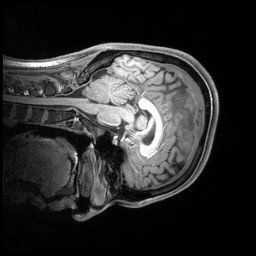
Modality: T1w
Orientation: sagittal
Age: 24
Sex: female
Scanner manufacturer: siemens
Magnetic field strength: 3 T
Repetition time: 2.4 s
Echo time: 0.00219 s